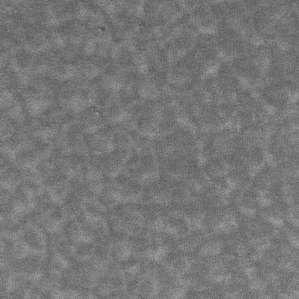
Label: frost